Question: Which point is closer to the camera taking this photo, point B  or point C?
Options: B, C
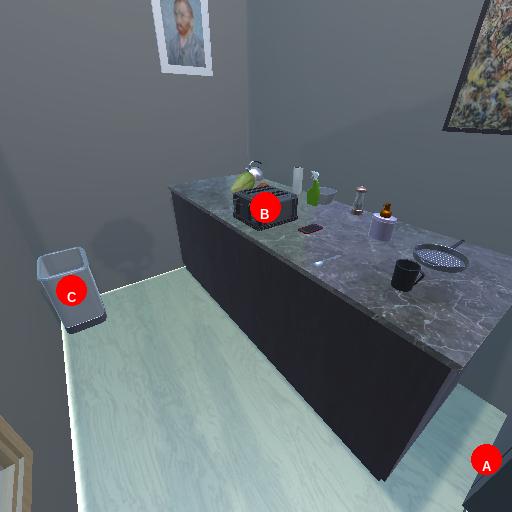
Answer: B